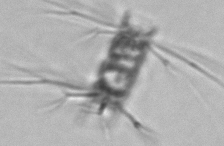
Label: Bacteriastrum